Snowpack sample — Snodgrass Mountain, Crested Butte, Colorado (2/4/25, 12:06 PM MST)
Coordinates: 38.923, -106.968
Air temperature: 35 °F
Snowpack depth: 80 cm
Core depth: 50 cm
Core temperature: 30.2 °F
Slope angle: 14°, slope face: 78°
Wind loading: low
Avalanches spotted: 0
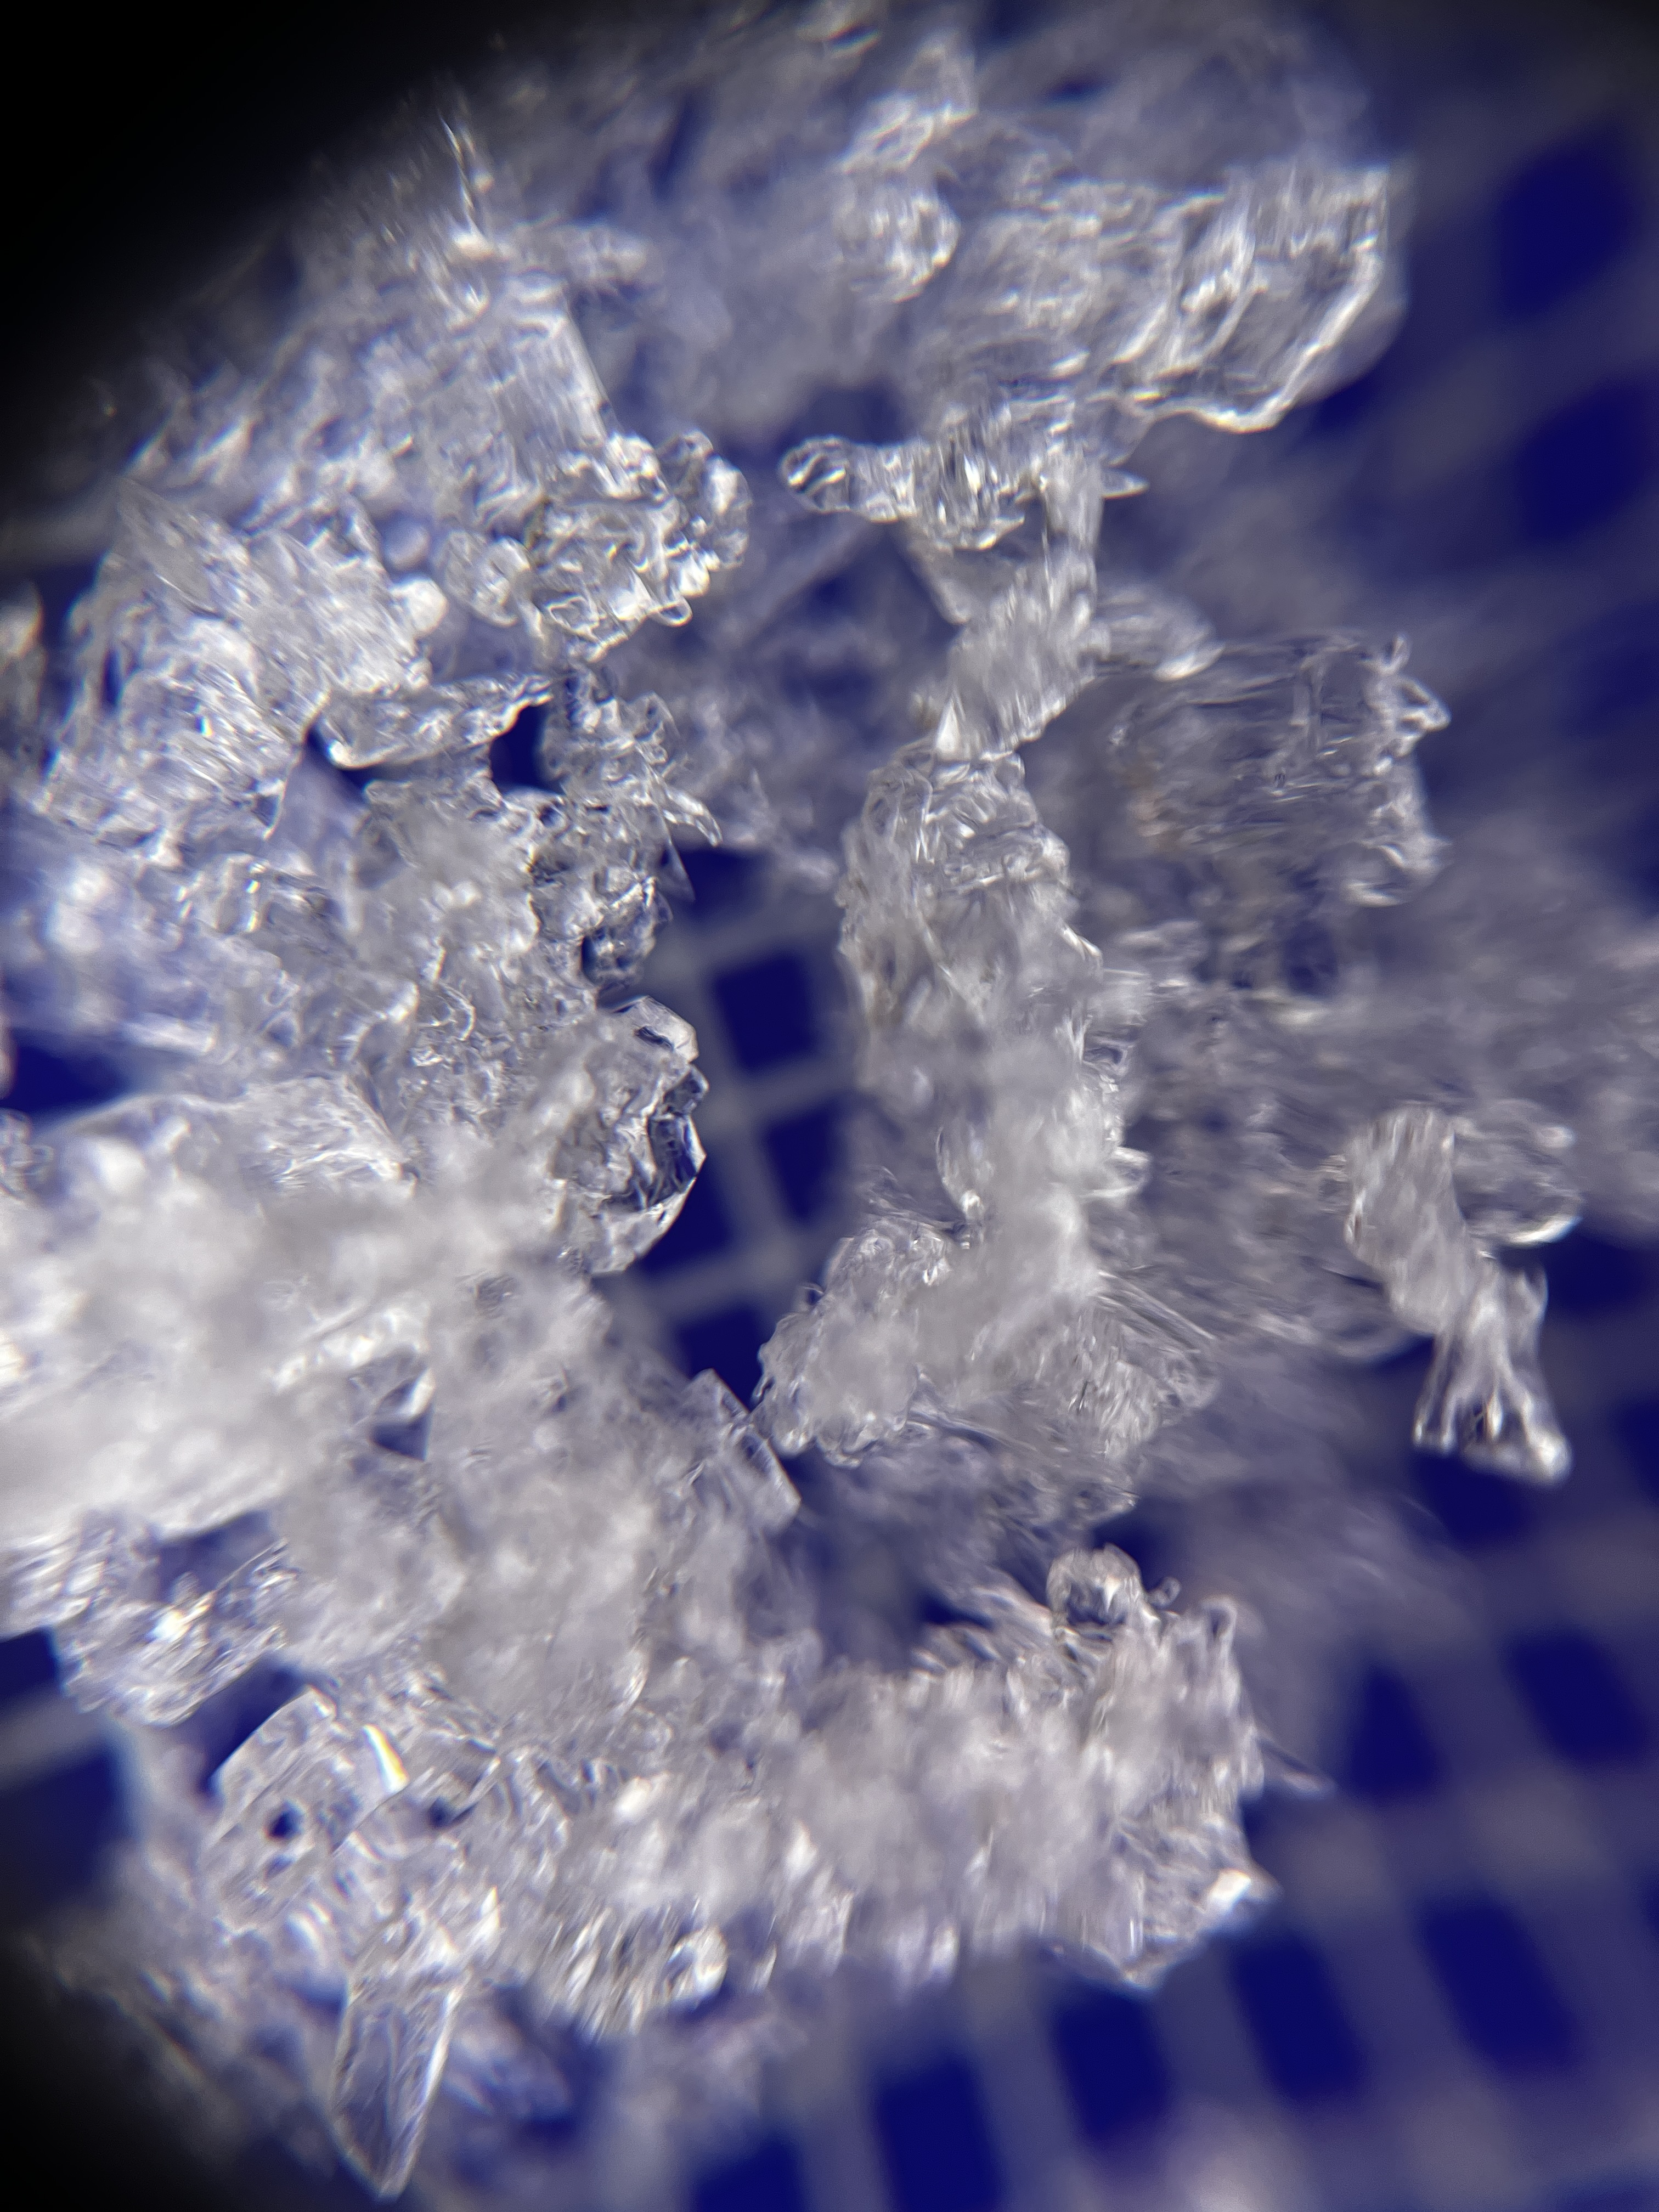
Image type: magnified_profile
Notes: No avalanches nearby, unusually warm weather for the last month reported by residents, Collected 25 yards from treeline